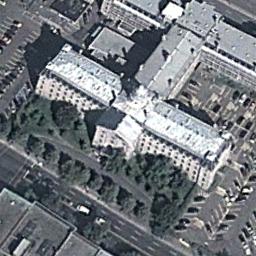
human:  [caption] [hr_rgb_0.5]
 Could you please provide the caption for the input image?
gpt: There are many trees in front of the church .

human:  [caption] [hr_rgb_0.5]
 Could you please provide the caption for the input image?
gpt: The church is on the open place with a parking lot beside .

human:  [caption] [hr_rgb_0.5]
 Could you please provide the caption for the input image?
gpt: The church with a cross-shaped roof while some trees and parking lots are next to it .

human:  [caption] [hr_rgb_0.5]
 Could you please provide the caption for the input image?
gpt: A church with a white roof and a lattice-shaped house, Parked around the church and many cars and many trees .

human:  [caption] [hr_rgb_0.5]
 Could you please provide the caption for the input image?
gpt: There are lots of trees near the church .